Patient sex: F
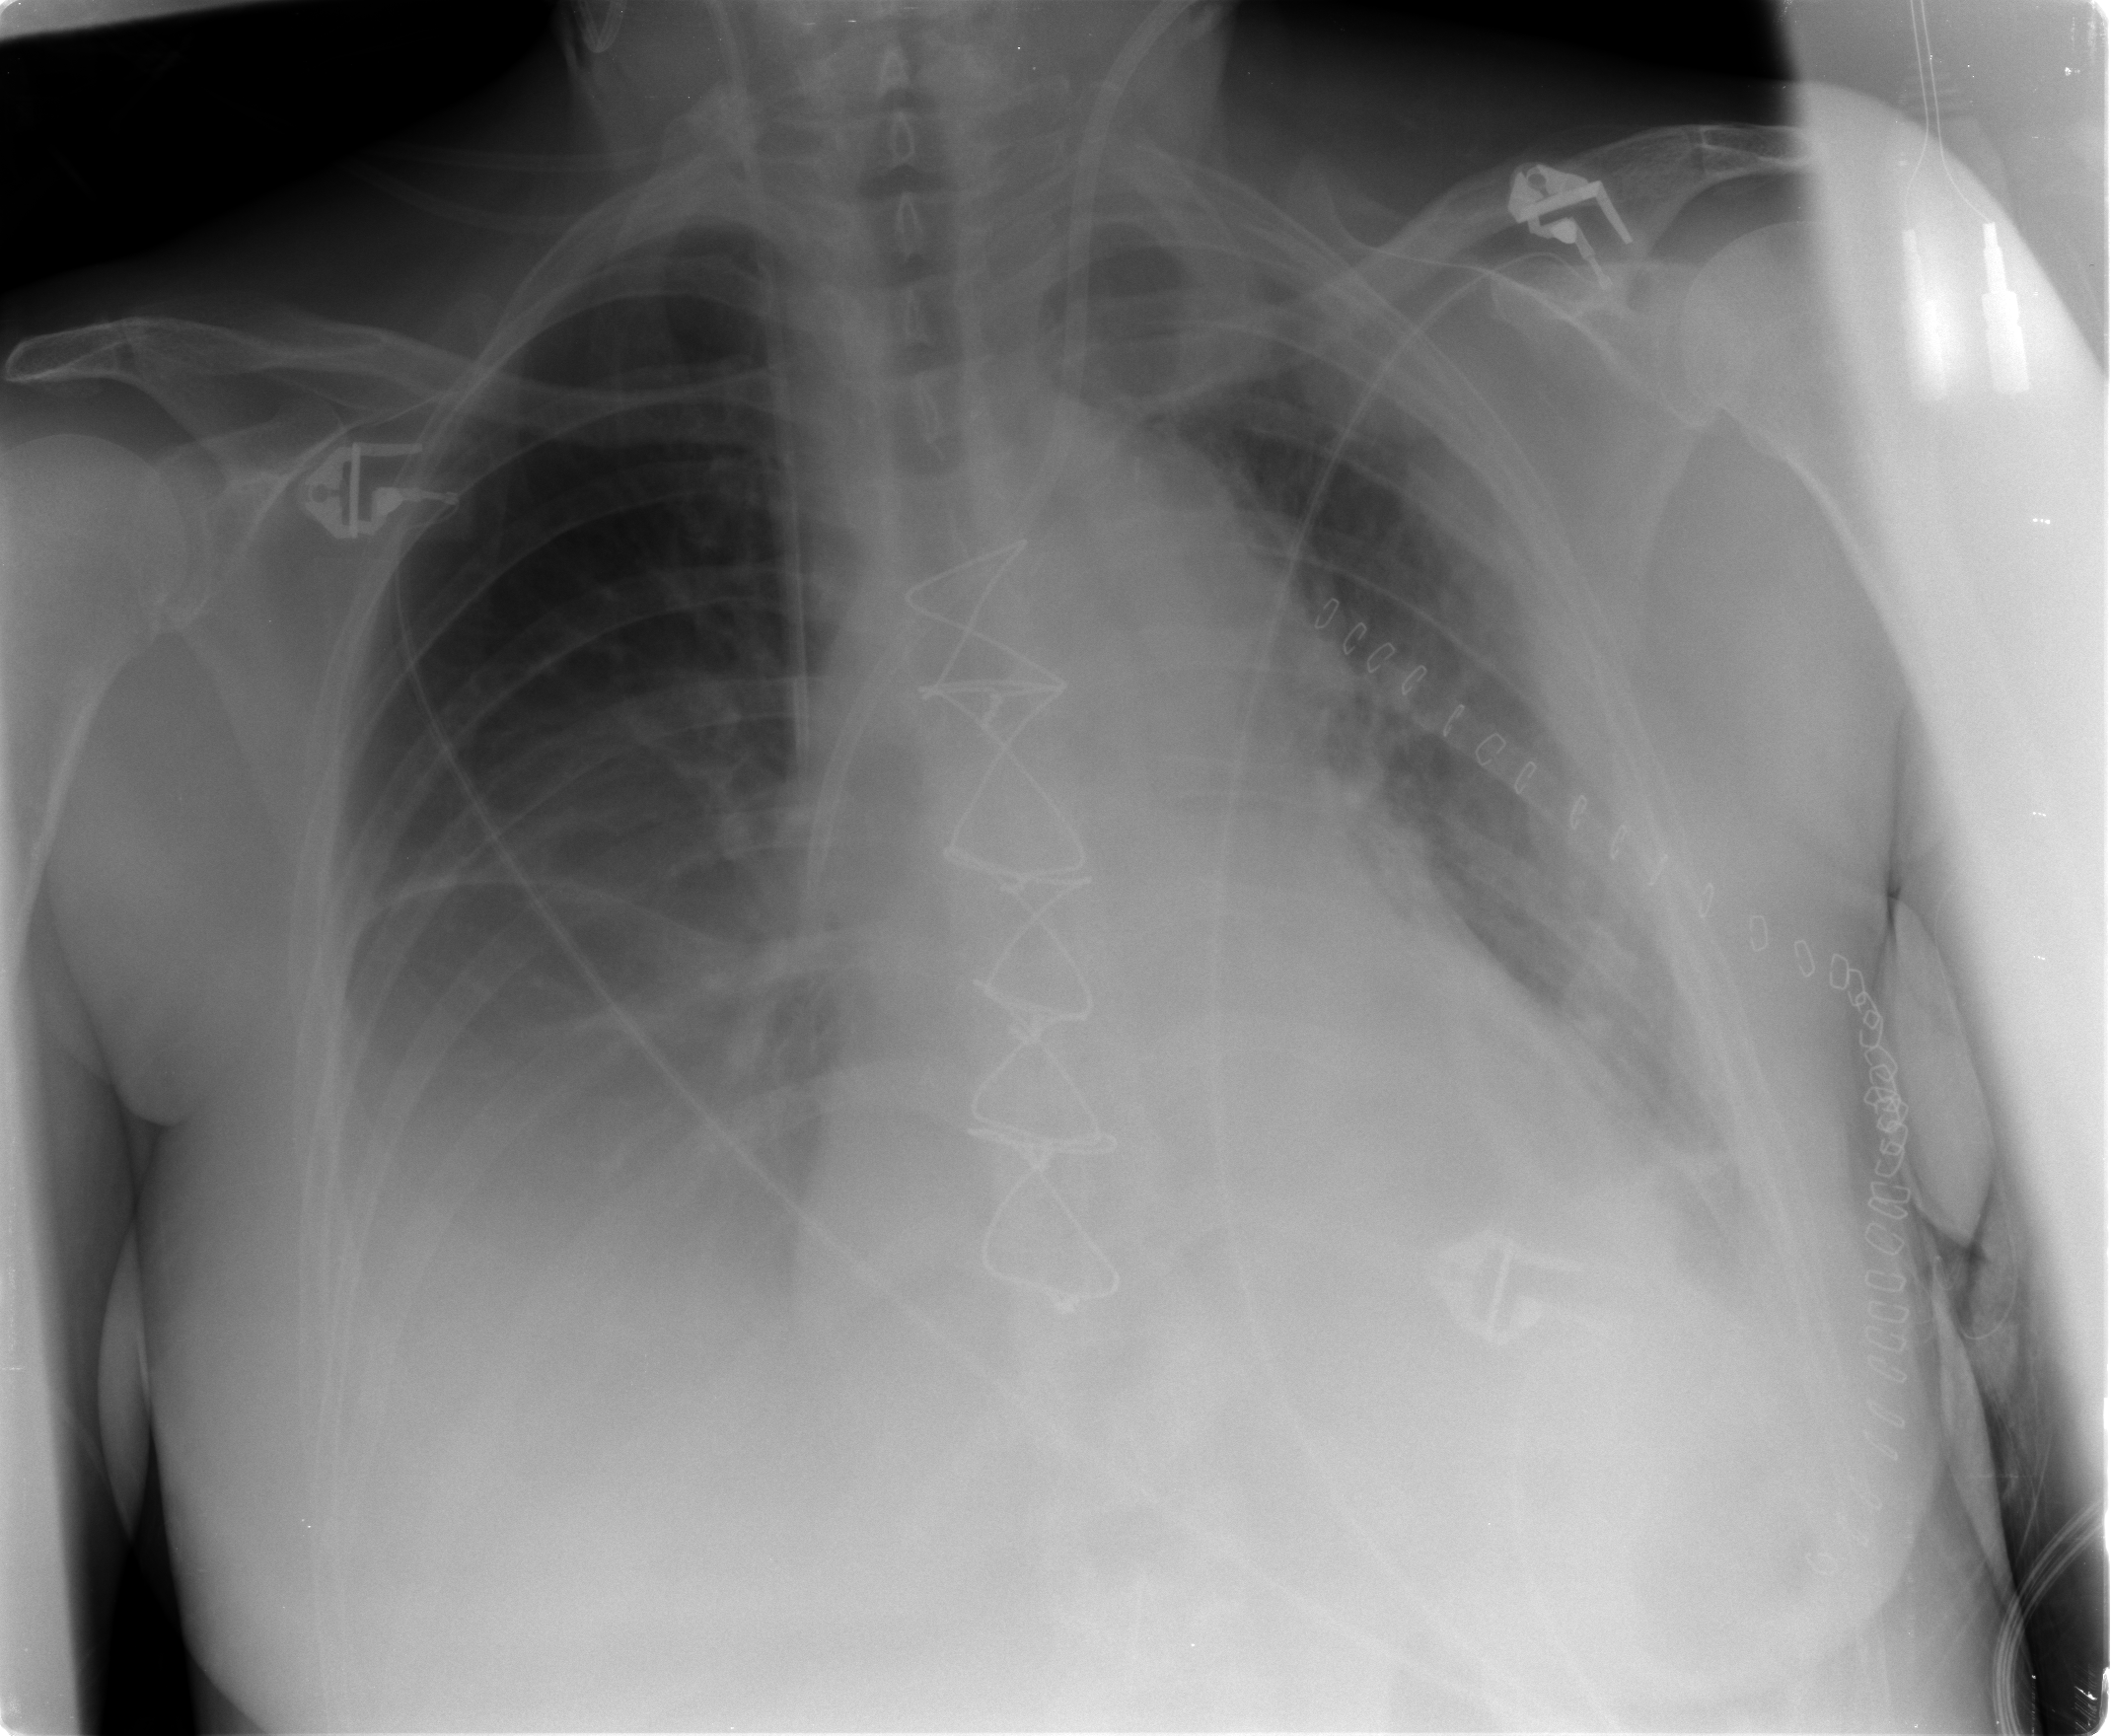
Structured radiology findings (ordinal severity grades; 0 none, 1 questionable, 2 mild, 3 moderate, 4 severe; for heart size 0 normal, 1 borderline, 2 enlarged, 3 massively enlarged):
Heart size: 2
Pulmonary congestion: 2
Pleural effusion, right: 3
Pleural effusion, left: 2
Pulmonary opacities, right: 0
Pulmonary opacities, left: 2
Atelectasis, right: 2
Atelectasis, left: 2